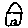
Label: house